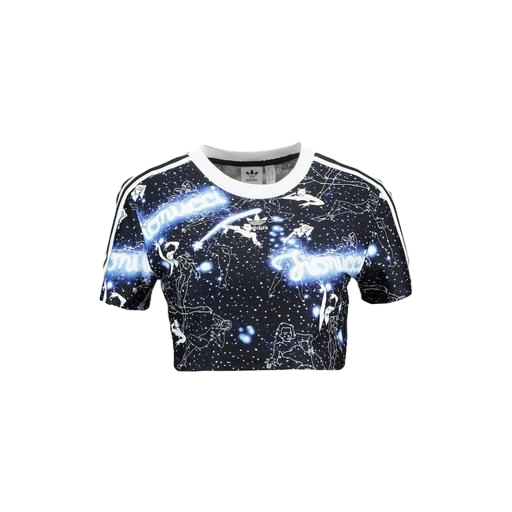
mid t-shirt, multicolor st. space t-shirt, graphic tee, white background